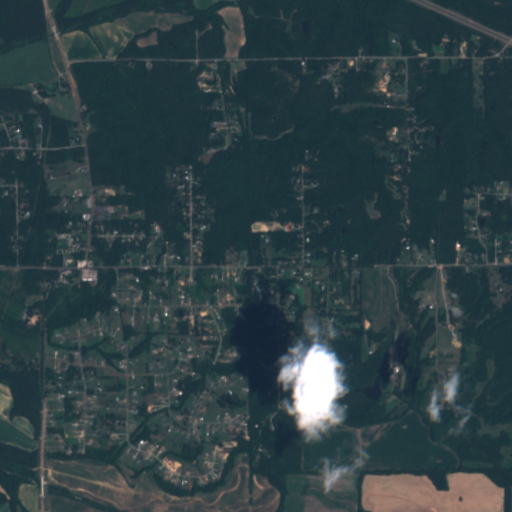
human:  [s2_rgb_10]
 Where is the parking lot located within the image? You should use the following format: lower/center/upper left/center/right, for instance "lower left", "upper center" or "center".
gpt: The parking lot is located in the center left of the image.
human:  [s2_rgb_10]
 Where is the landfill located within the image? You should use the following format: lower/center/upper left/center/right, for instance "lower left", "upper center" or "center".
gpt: There is no landfill in the image.